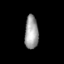
Tissue: skin
Cell type: Epithelial cells
Senescence score: 0.72
Nuclear area (px): 443
Mean DAPI intensity: 157.77